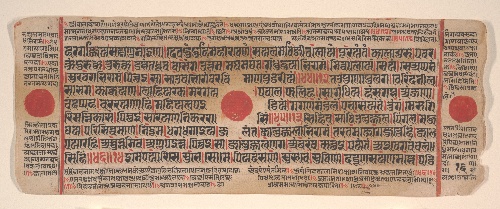
Artist: Bhadrabahu
Artist bio: Indian, died ca. 356 BCE
Date: 15th century
Object type: Folio
Classification: Paintings
Medium: Ink, opaque watercolor, and gold on paper
Culture: India (Gujarat)
Dimensions: (Average size .1–.71): 4 1/2 x 11 3/8 in. (11.4 x 28.9 cm)
Department: Asian Art
Credit line: Bequest of Cora Timken Burnett, 1956
Accession year: 1957
Repository: Metropolitan Museum of Art, New York, NY